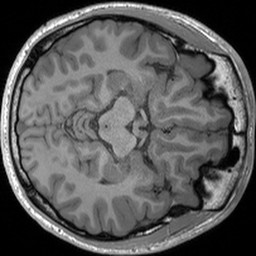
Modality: T1w
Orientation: axial
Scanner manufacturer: siemens
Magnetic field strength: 3 T
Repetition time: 1.54 s
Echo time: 0.00234 s